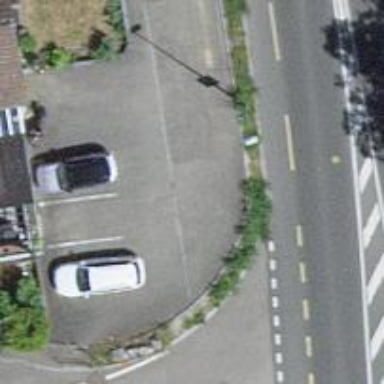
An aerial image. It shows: Cycleway.